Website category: jobs
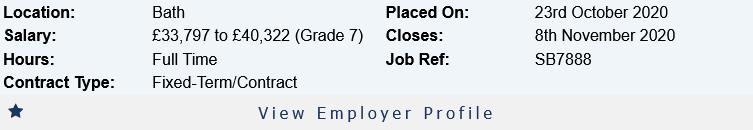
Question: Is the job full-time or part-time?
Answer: Full Time

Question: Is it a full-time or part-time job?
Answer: Full Time

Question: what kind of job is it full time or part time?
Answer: Full Time

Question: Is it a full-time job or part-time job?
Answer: Full Time

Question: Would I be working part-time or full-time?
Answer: Full Time

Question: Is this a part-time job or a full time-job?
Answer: Full Time

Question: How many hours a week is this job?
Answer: Full Time

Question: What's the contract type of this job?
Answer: Fixed-Term/Contract

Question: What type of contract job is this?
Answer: Fixed-Term/Contract

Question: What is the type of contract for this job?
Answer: Fixed-Term/Contract

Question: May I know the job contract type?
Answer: Fixed-Term/Contract

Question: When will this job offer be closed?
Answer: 8th November 2020

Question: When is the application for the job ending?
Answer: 8th November 2020

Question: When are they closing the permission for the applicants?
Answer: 8th November 2020

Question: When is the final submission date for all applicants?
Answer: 8th November 2020

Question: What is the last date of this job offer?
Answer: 8th November 2020

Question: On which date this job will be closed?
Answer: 8th November 2020

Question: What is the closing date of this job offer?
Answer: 8th November 2020

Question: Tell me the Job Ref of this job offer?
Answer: SB7888

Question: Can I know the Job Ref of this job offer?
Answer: SB7888

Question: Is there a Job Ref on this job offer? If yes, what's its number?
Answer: SB7888

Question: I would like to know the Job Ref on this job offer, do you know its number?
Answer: SB7888

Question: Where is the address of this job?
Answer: Bath

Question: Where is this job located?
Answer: Bath

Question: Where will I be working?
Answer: Bath

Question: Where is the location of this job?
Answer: Bath

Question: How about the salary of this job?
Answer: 33,797 to 40,322 (Grade 7)

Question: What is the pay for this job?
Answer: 33,797 to 40,322 (Grade 7)

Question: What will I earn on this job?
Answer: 33,797 to 40,322 (Grade 7)

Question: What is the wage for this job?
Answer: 33,797 to 40,322 (Grade 7)

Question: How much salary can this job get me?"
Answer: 33,797 to 40,322 (Grade 7)

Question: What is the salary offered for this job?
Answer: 33,797 to 40,322 (Grade 7)

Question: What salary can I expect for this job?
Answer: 33,797 to 40,322 (Grade 7)

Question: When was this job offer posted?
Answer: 23rd October 2020

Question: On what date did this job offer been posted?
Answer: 23rd October 2020